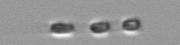
Label: Skeletonema